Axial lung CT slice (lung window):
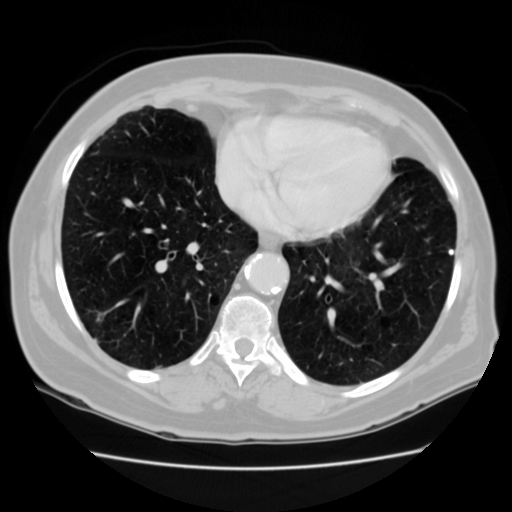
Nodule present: no